Field crop: tomato
Growth stage: 1
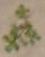
Species: portulaca